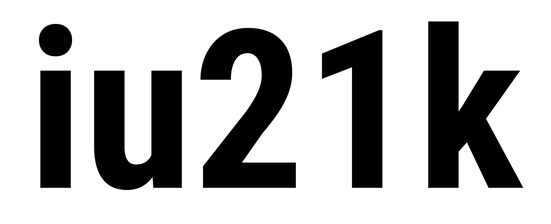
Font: Roboto_Condensed_Bold